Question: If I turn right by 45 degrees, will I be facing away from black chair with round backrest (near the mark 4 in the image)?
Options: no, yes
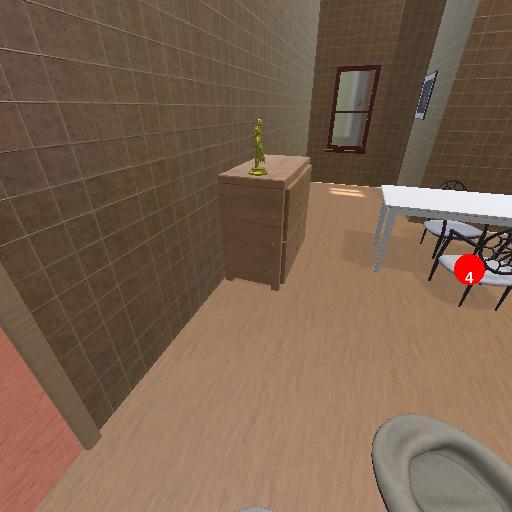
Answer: no